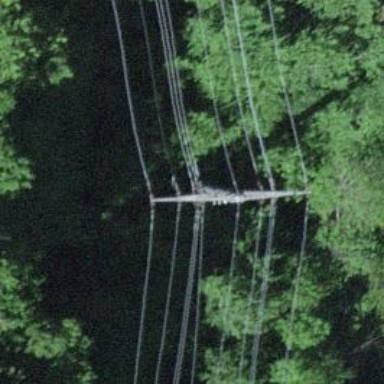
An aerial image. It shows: Power tower.